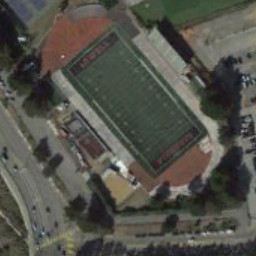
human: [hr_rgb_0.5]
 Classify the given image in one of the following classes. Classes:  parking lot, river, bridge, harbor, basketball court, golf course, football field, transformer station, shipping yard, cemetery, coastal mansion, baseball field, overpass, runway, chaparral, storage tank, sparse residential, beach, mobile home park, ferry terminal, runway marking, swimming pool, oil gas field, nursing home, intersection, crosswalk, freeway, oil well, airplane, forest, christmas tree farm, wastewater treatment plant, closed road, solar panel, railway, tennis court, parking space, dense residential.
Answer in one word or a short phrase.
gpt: football field